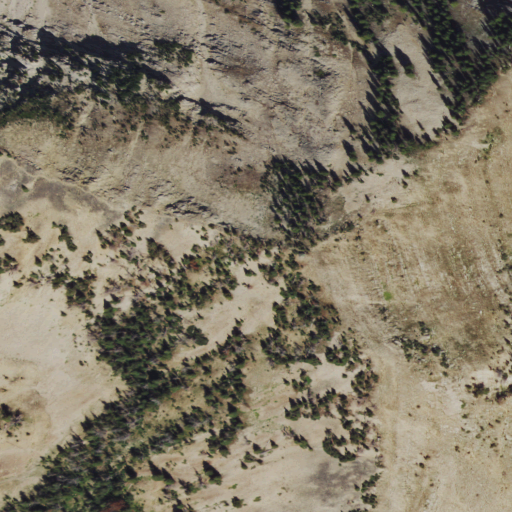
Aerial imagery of mountain in Wyoming named Cabin Creek Peak containing grassland, shrub, evergreen forest, and barren land